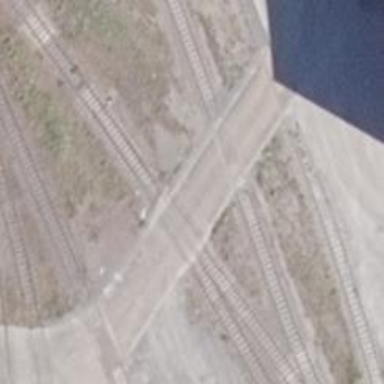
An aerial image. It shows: Railway switch.